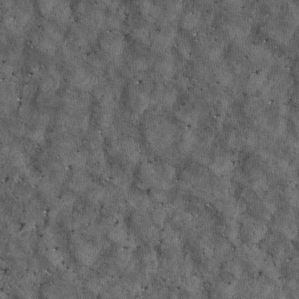
Label: non_frost